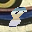
Label: 8